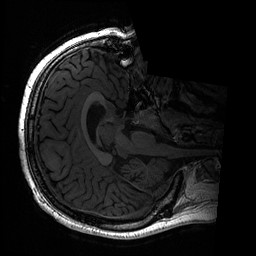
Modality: T1w
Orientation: axial